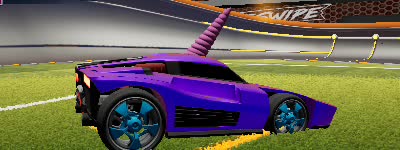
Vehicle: breakout